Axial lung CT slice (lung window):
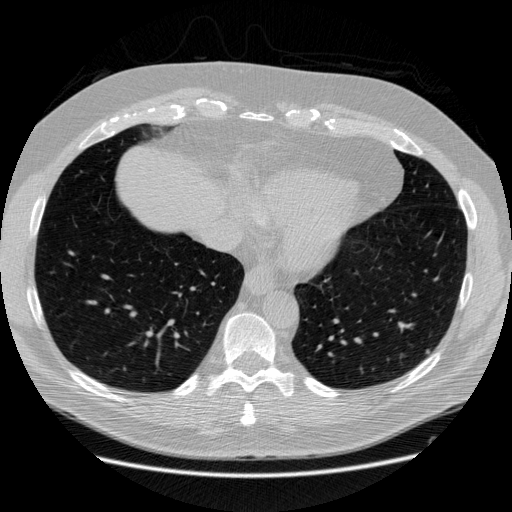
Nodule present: yes
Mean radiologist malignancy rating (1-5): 3